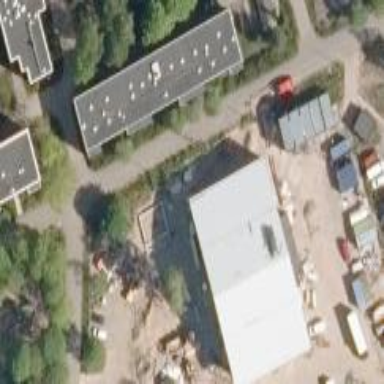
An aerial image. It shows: Kindergarten building.